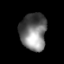
Tissue: lung
Cell type: Epithelial cells
Senescence score: 0.2343
Nuclear area (px): 959
Mean DAPI intensity: 114.388